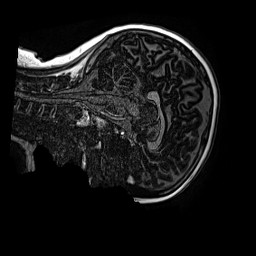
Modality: MP2RAGE
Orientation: sagittal
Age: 10
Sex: female
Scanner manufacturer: siemens
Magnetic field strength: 3 T
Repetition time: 4 s
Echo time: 0.00299 s